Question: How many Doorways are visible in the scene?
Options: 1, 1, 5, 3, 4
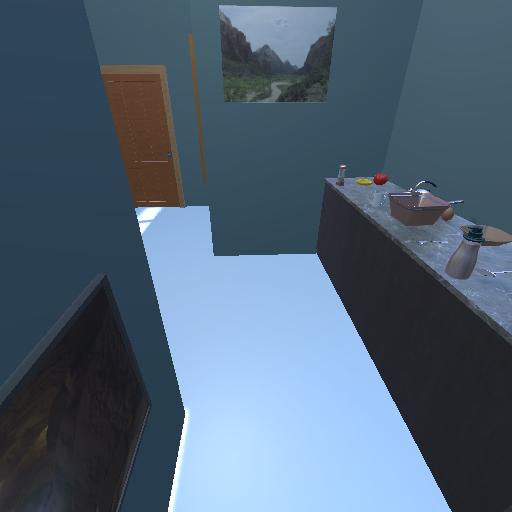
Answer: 1